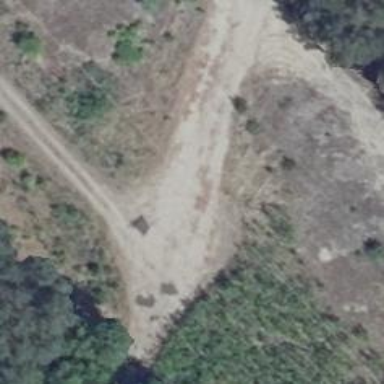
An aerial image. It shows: Sandy track road.